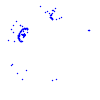
Particle: proton